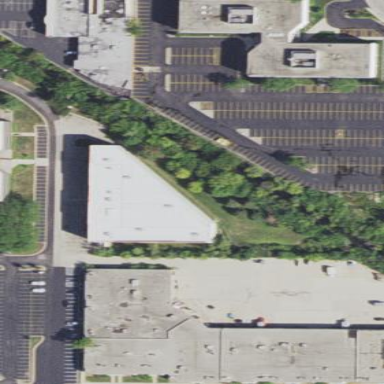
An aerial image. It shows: Commercial building housing storage rental shop branded as Public Storage.